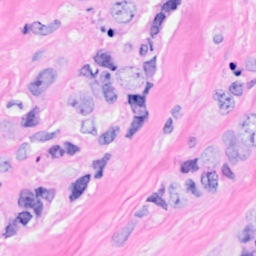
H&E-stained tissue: Breast